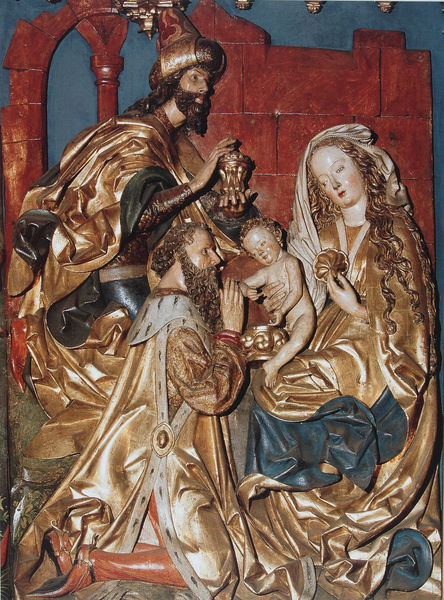
Titel: Hochaltar, Flügel-Innenseite, Anbetung der Könige (Detail)
Künstler: Veit Stoß
Standort: Krakau
Institution: Pfarrkirche Maria Himmelfahrt
Schlagwörter: blau, gruppe, körper, nackt, umhang, weiß, braun, geste, hintergrund, holz, männer, blick, rot, schleier, tuch, bart, blond, bärte, mütze, architektur, falten, hermelin, kragen, stein, gesten, hände, figur, gewand, gold, haare, mantel, reich, drei, gewänder, kind, saum, brosche, gotik, locken, reiter, skulptur, relief, bein, bogen, haltung, schuhe, mauer, figuren, detail, deutsch, faltenwurf, plastik, tor, photographie, orient, torbogen, mauerwerk, geben, knien, stiefel, geschenk, beten, gebet, altar, schnitzerei, christus, jesus, knieen, weihrauch, stall, umhänge, mohr, könige, besatz, muschel, sporen, anbeten, heilig, bemalung, maria, madonna, anbetung, turban, fassung, sakral, vergoldung, geburt, krippe, weihnachten, bildhauer, jesuskind, schnitzaltar, geschenke, gaben, morgenland, bethlehem, betlehem, myrrhe, drei könige, epiphanie, heilige drei könige, balthasar, eingabeverhalten, geod, geschänke, kaspar, knein, lblau, melchior, myrre, reihc, reitsporen, jesu geburt, heilige könige, myhre, schnitzaltar heilige drei könige weihnacht, weihnachtsszene geschnitzt, stalll, behlehem, tür turban, kaneholz